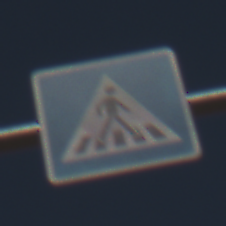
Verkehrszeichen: FussgaengerueberwegLinks
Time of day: Midday
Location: Outdoor (Nature)
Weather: Clear
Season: NotSpecified
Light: Natural